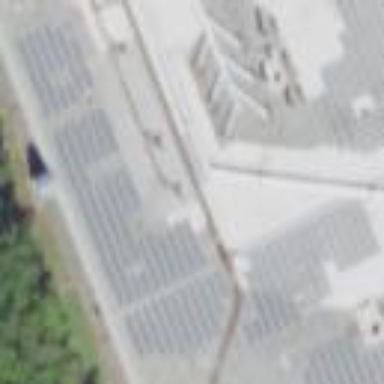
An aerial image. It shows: Solar photovoltaic panel generator.